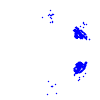
Particle: kaon